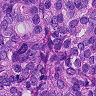
Metastatic tissue present: yes